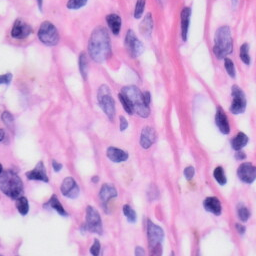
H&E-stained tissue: Skin